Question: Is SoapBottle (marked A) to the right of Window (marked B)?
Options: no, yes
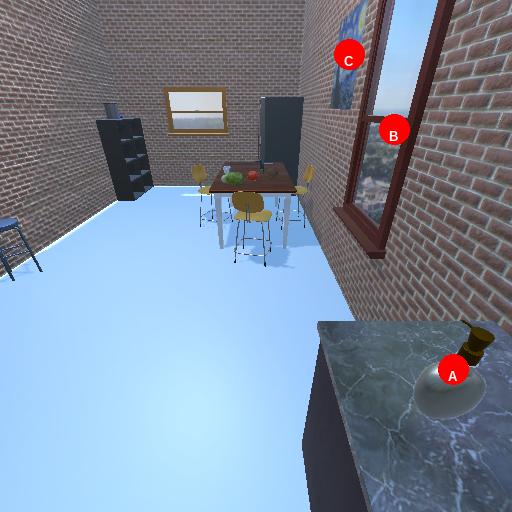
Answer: no